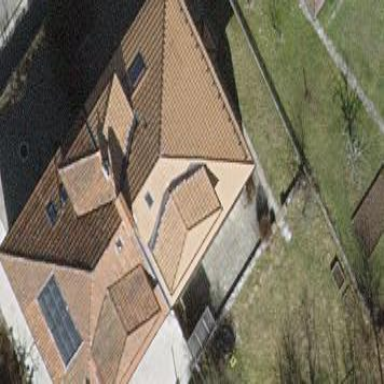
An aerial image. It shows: Hipped roof semi-detached house.